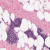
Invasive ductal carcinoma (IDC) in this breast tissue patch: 1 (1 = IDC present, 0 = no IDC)